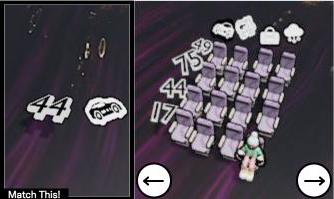
Task: seats
Answer: no